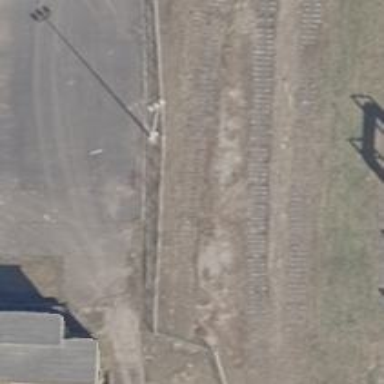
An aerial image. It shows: Abandoned railway with historical significance.